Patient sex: M
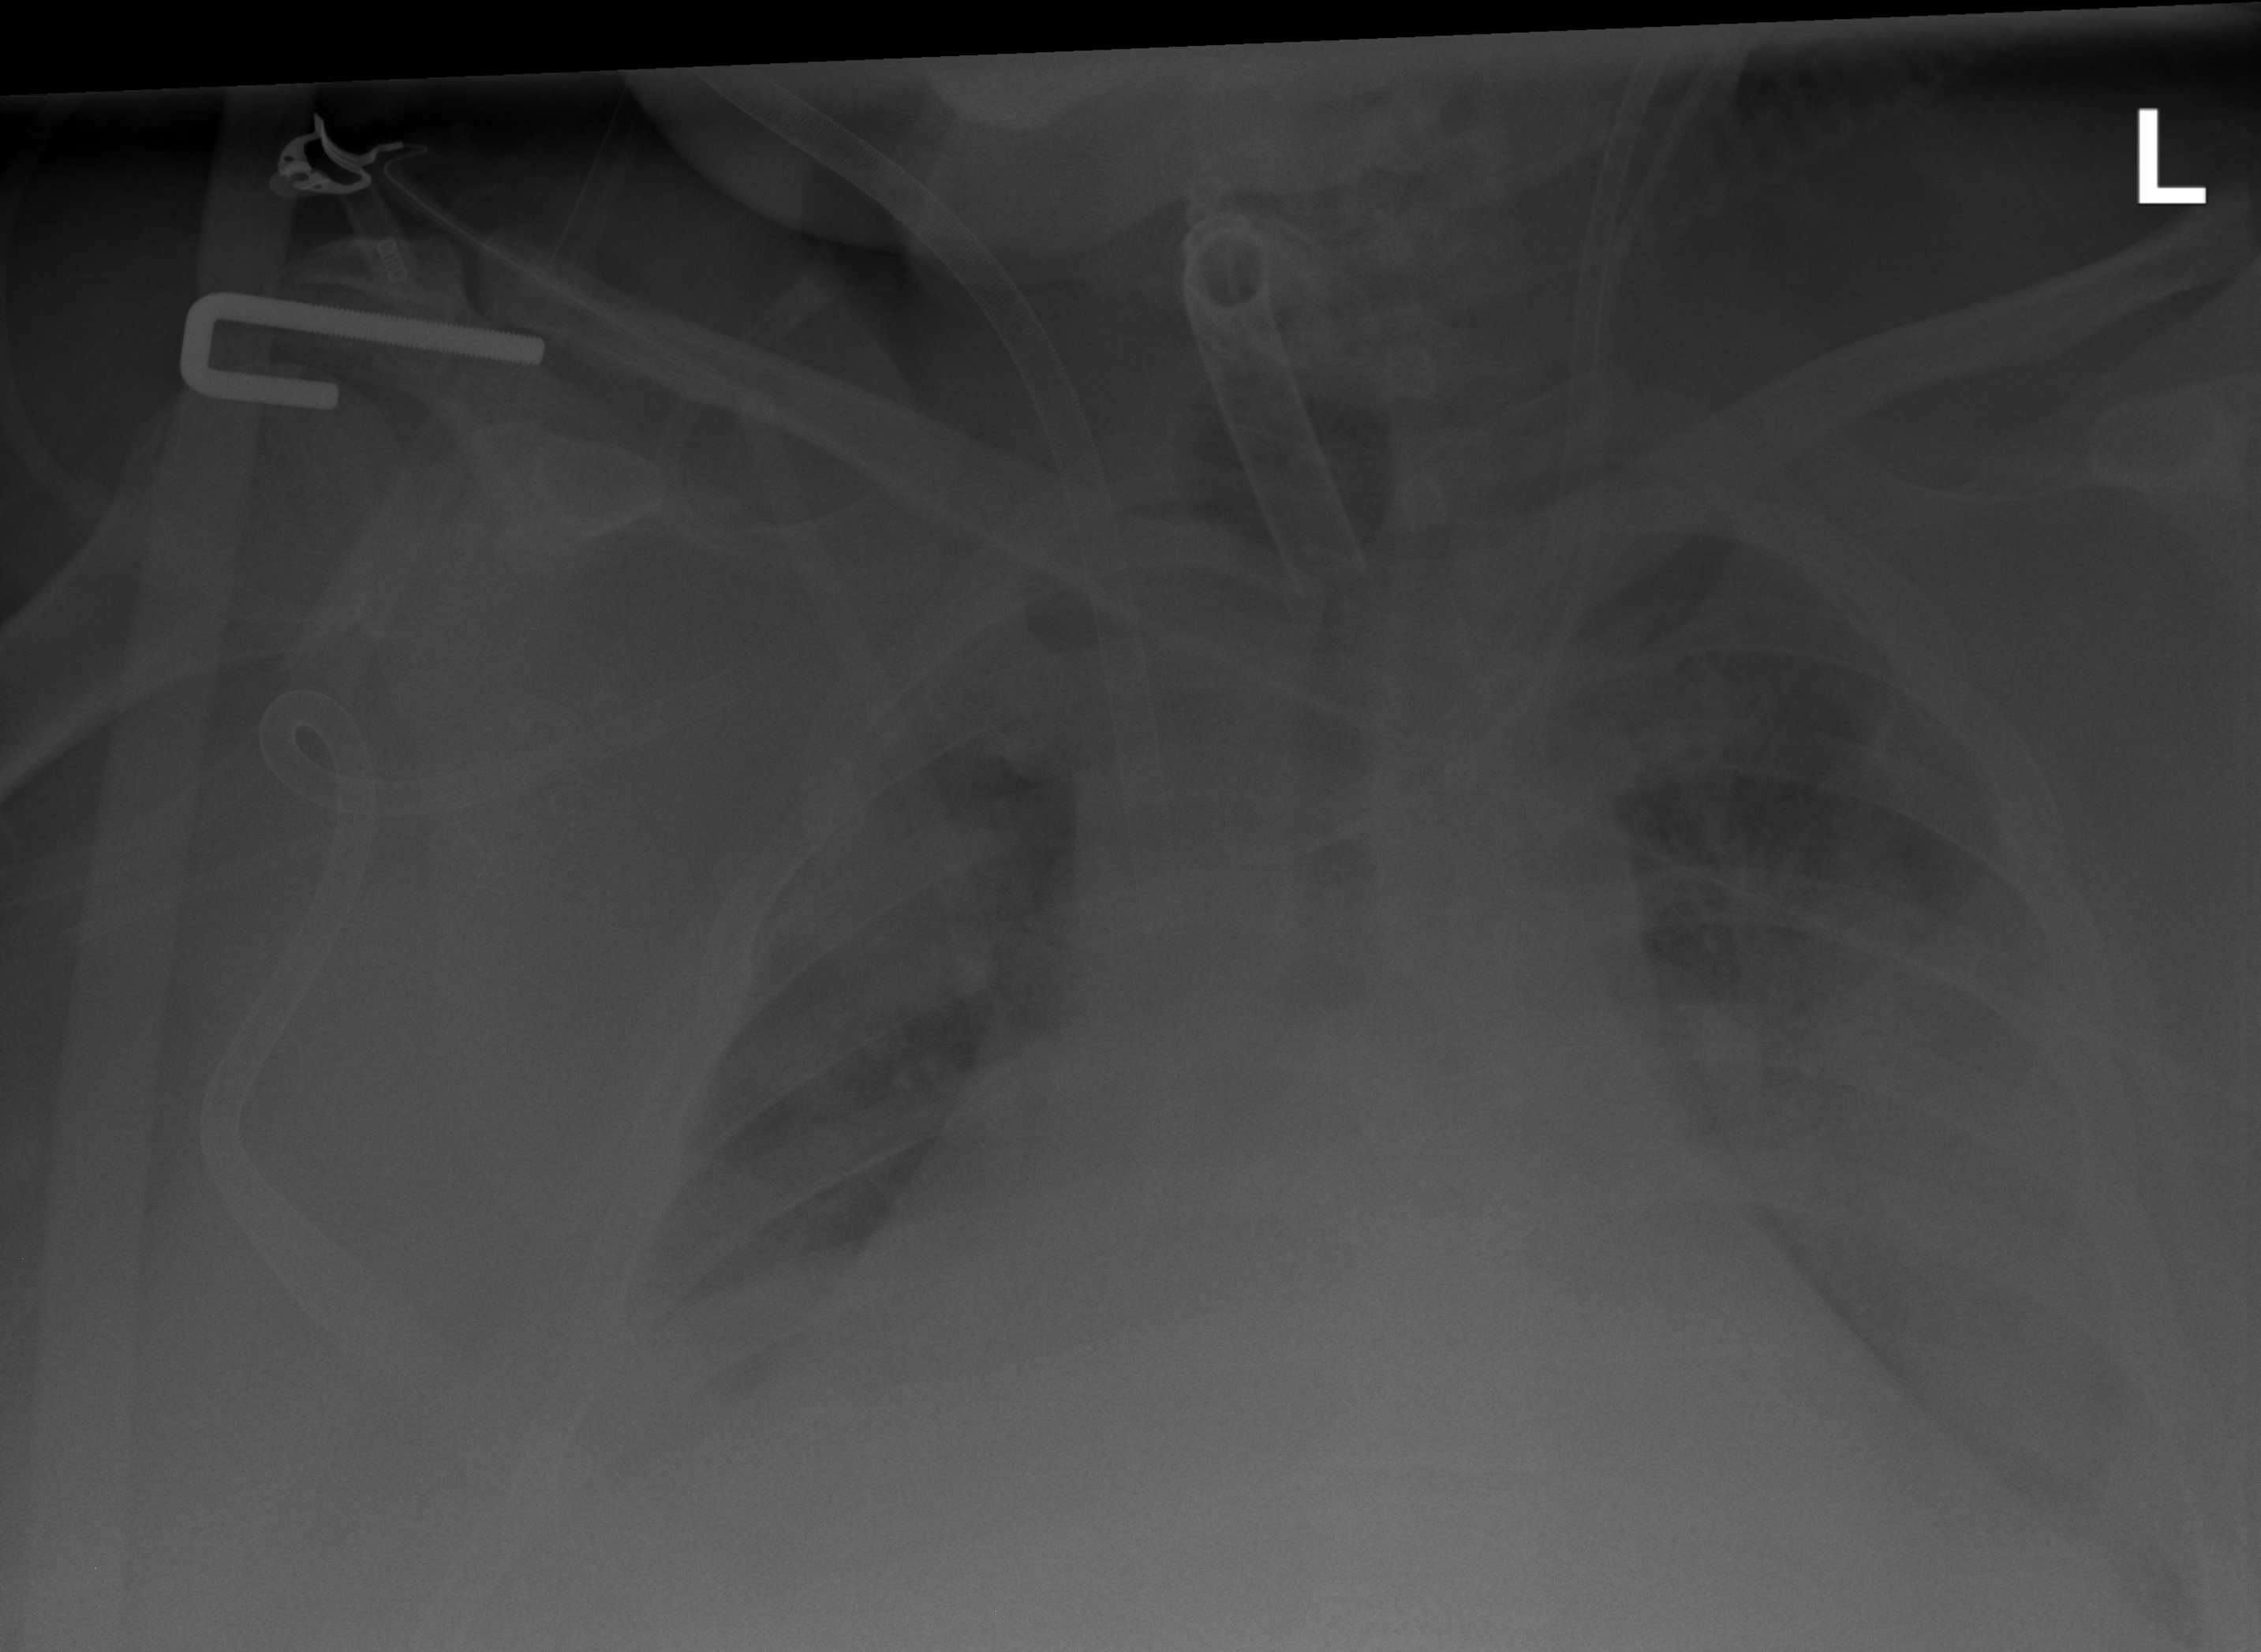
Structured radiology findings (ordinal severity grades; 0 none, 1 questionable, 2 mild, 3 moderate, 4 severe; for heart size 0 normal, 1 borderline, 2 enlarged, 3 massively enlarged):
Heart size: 2
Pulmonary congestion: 2
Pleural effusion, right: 2
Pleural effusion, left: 2
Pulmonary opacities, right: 3
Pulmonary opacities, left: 3
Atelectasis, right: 2
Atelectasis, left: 3